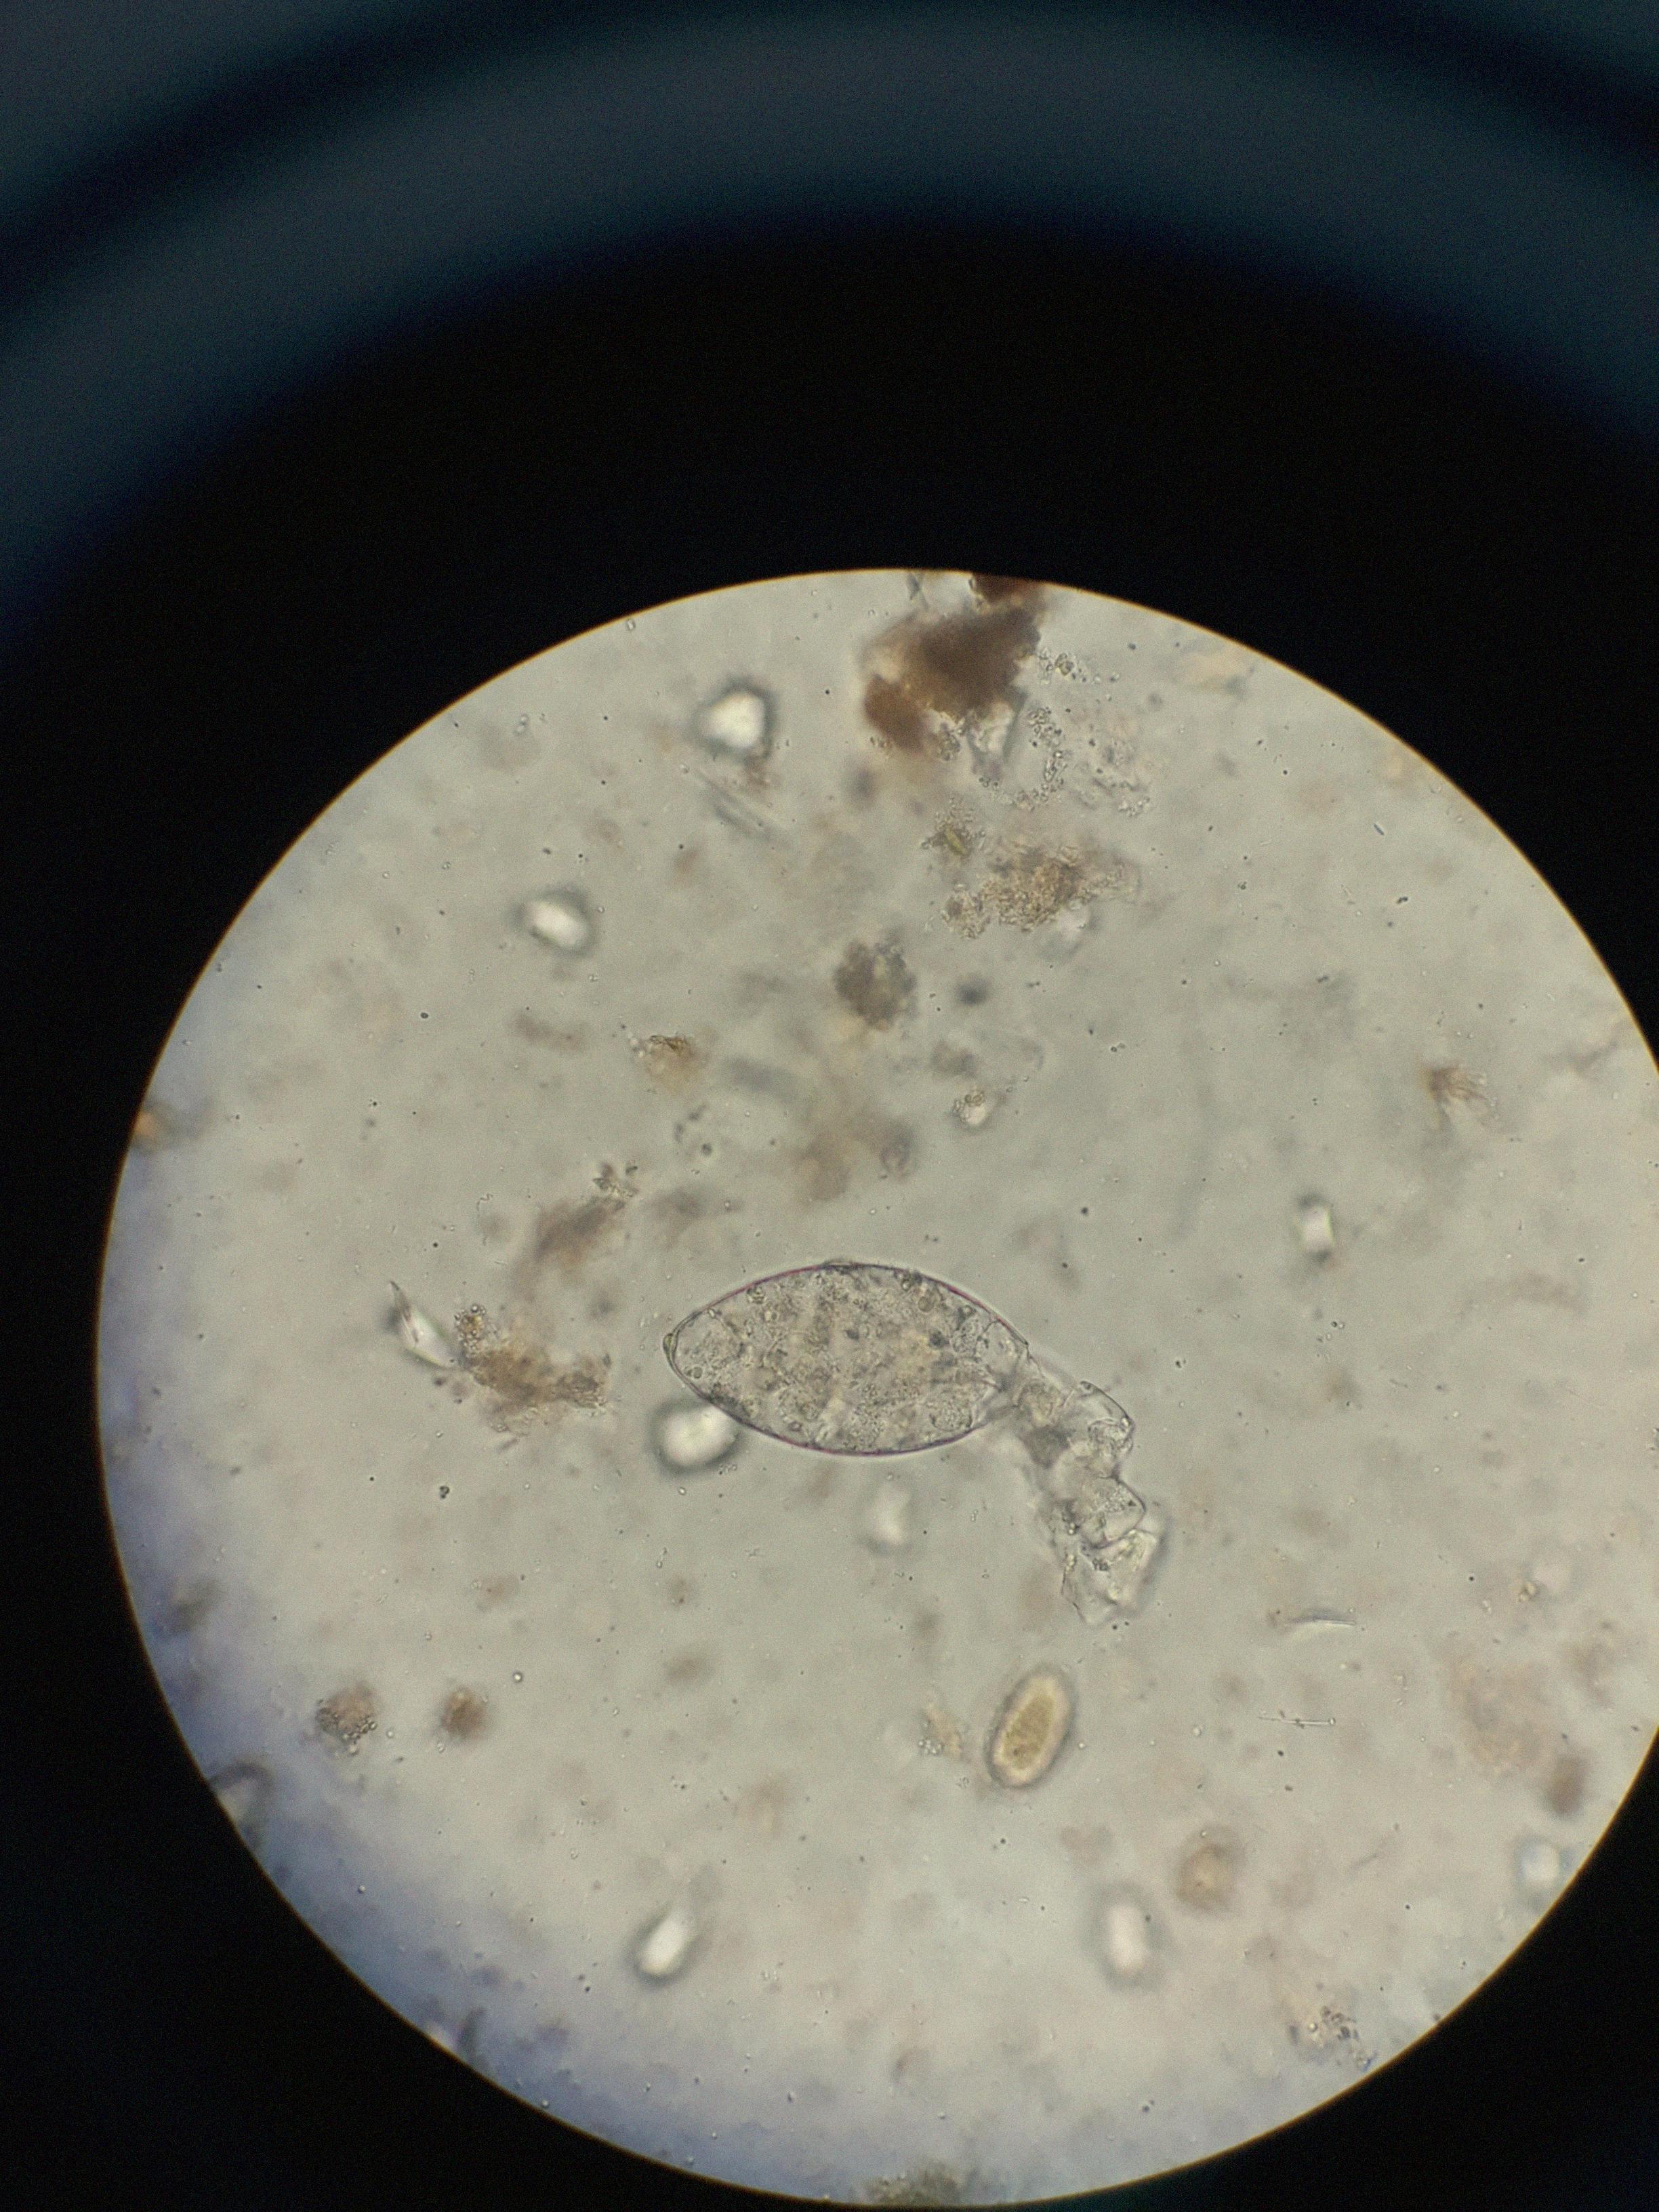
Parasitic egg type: Fasciolopsis buski